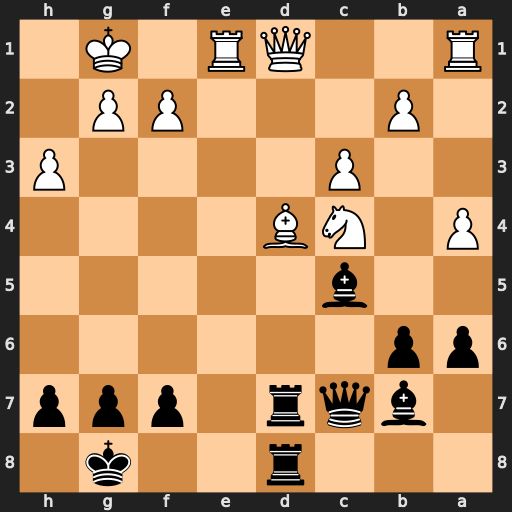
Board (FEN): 3r2k1/1bqr1ppp/pp6/2b5/P1NB4/2P4P/1P3PP1/R2QR1K1
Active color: b
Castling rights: -
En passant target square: -
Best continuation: Bxd4 cxd4 Qxc4